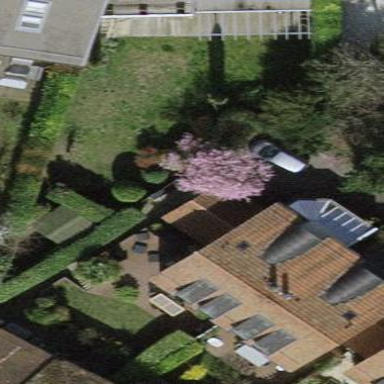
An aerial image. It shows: Garden surrounded by fence.